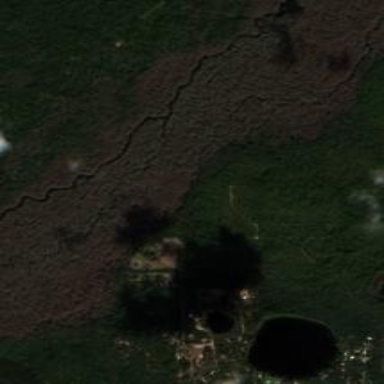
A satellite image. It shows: Swamp in wetland area.